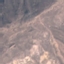
Label: HerbaceousVegetation